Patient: sex F, age 40
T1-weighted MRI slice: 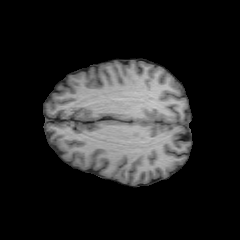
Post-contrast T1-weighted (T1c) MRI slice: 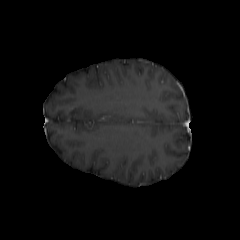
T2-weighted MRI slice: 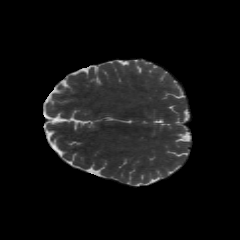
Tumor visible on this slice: no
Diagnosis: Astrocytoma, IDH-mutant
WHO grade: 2